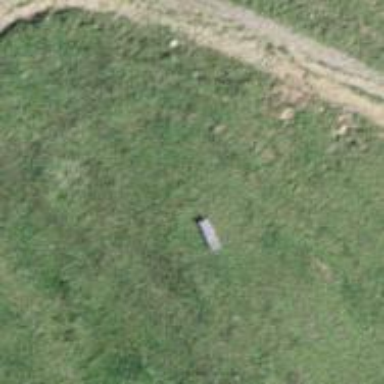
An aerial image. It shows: Bench.